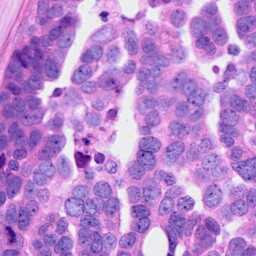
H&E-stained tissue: Ovarian